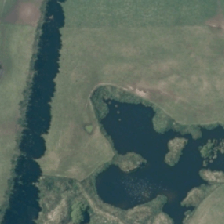
Land cover: lake_pond